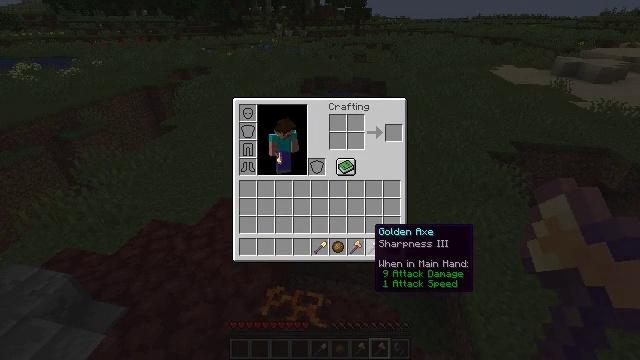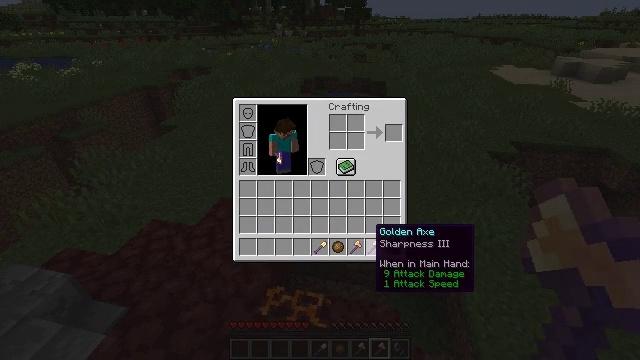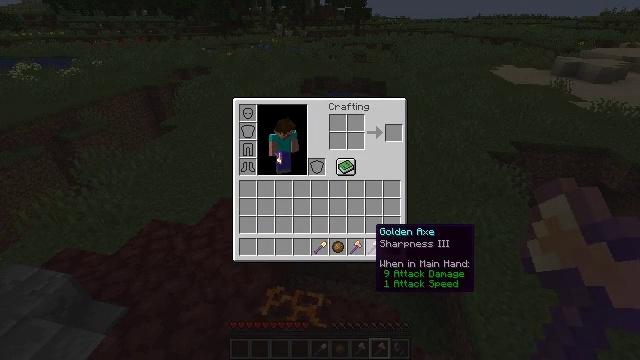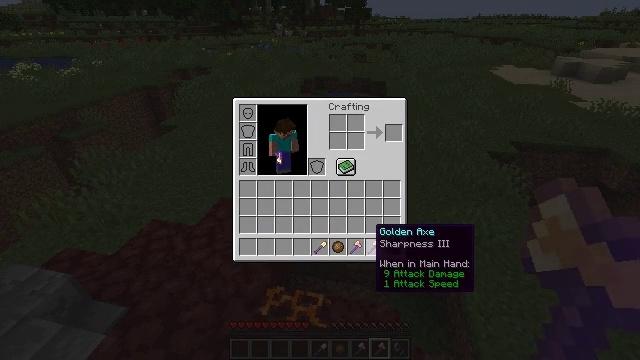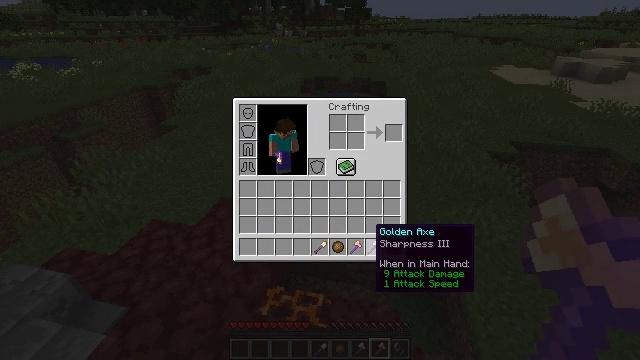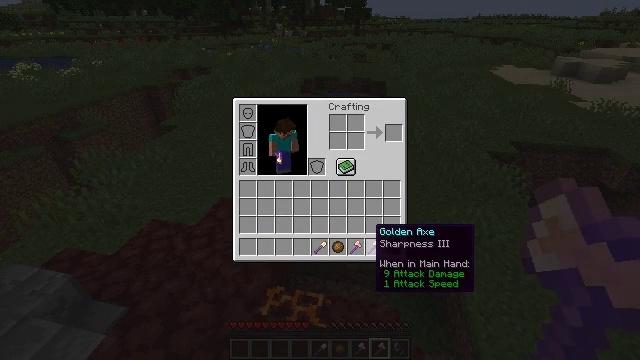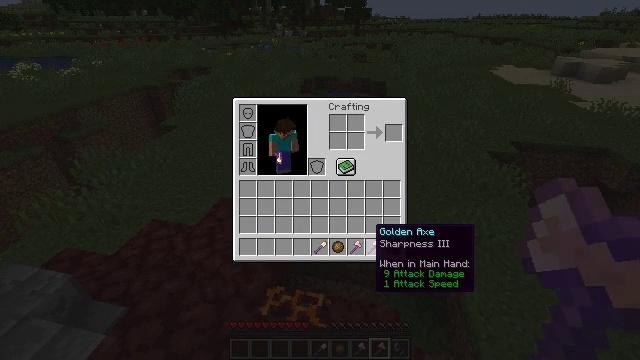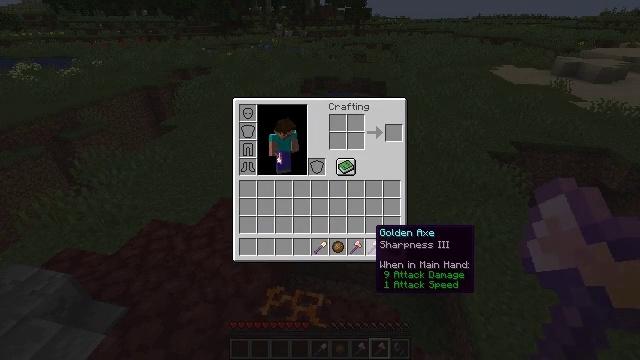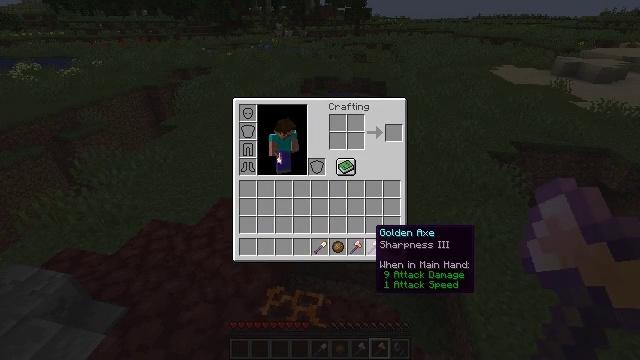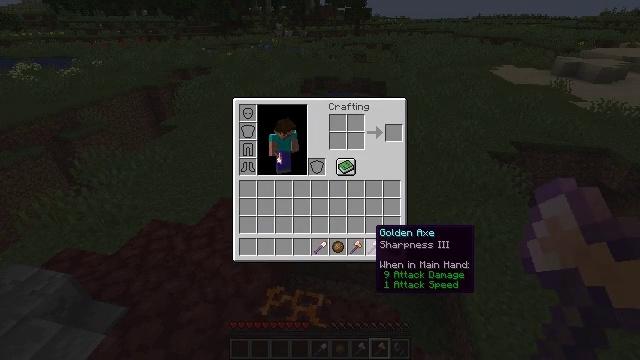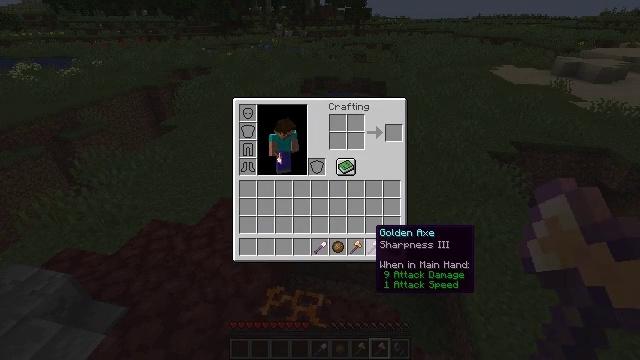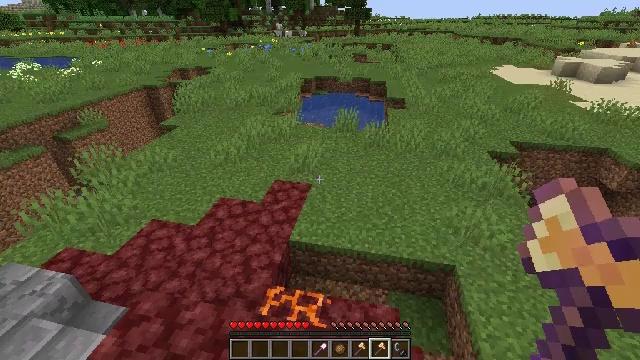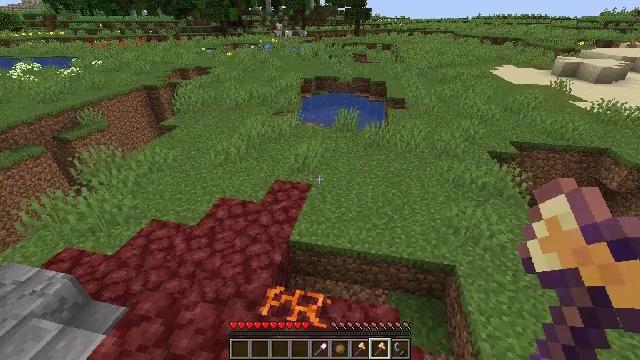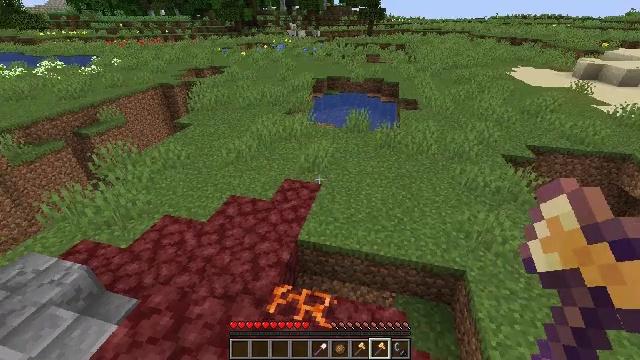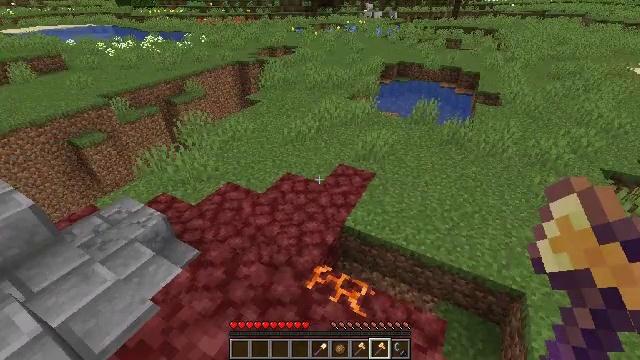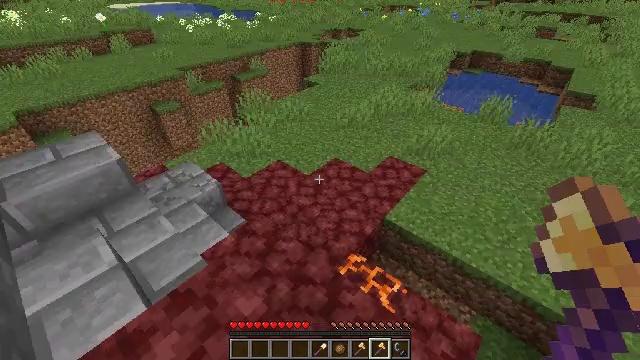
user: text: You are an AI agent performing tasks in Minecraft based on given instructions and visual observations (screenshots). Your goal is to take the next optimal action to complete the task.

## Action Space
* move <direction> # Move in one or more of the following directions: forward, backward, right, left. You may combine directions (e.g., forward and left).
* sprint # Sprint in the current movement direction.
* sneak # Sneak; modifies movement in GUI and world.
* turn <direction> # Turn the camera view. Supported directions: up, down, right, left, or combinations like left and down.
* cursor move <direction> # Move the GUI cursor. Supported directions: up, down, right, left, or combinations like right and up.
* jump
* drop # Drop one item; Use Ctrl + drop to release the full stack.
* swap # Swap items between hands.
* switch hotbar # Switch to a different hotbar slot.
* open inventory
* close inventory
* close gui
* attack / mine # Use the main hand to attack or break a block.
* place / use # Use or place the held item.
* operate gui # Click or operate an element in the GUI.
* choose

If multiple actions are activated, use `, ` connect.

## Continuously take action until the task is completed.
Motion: motion action
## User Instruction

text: Gather oak logs from trees.
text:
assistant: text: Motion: no_op
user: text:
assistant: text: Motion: no_op
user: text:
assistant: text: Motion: no_op
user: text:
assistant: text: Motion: no_op
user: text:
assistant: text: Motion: no_op
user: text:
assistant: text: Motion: no_op
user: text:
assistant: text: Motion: no_op
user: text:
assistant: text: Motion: no_op
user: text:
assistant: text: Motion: no_op
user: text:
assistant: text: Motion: no_op
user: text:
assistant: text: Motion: no_op
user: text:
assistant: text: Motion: close gui
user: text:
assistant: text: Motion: turn left, open inventory
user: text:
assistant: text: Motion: turn left and down
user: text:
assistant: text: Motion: turn left and down
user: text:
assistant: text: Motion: turn left and down
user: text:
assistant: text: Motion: move left, turn left and down
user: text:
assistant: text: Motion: move left, turn left
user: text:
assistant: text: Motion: move left, turn left
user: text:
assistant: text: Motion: move forward and move left
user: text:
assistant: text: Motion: move forward and move left, turn up
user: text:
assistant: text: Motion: move forward and move left, turn left and up
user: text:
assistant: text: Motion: move forward, turn left
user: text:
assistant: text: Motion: move forward and move right
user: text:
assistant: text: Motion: move forward and move right
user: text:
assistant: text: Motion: move forward and move right
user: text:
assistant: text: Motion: move forward and move right
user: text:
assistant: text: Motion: move forward and move right
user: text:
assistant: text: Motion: move forward and move right
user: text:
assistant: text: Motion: move forward and move right, turn left